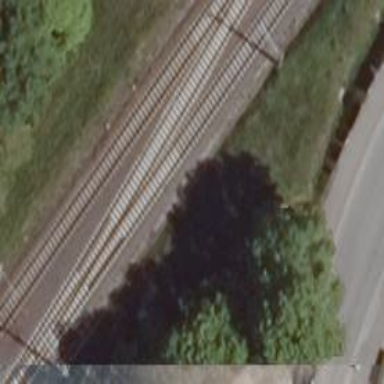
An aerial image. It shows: Railway track with contact lines for electrification.